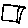
Label: square